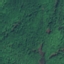
Land use / land cover: Forest